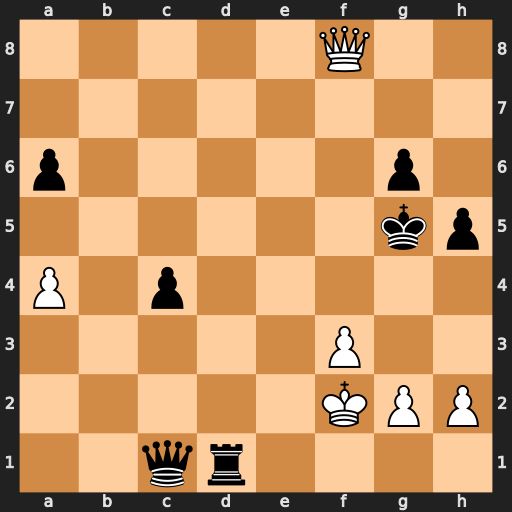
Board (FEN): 5Q2/8/p5p1/6kp/P1p5/5P2/5KPP/2qr4
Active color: w
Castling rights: -
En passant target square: -
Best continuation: h4+ Kxh4 Qe7+ g5 Qe4+ Qf4 g3+